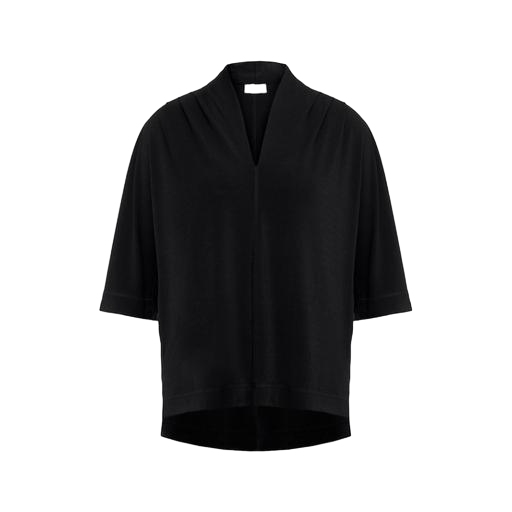
batwing t-shirt, black dolman-sleeve split-neck top only macy, black split-neck top, white background